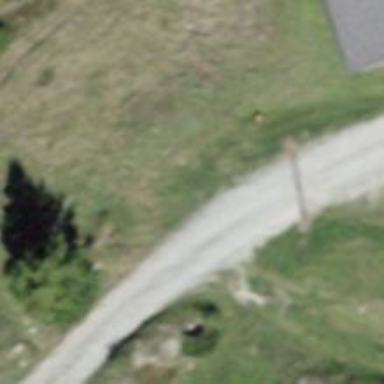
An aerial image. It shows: Gravel road of unclassified type. It appears to be downhill path.